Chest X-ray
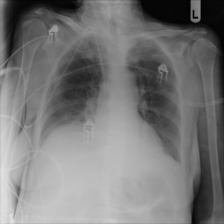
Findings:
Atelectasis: positive
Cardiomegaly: negative
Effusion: negative
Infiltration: negative
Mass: negative
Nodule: negative
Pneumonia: negative
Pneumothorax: negative
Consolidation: negative
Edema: negative
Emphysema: negative
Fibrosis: negative
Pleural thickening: negative
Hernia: negative